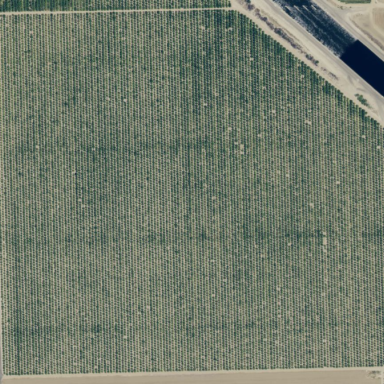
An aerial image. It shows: Orchard filled with almond trees.